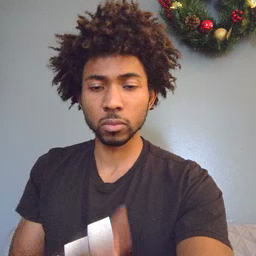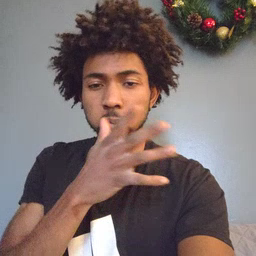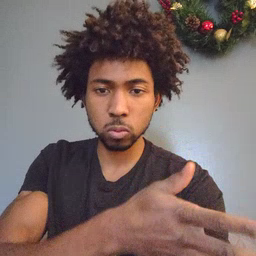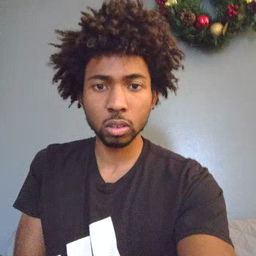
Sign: yucky